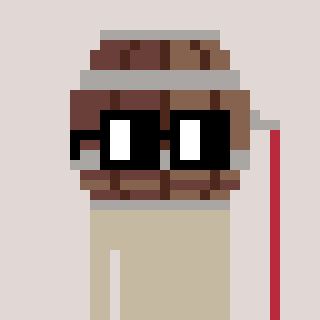
a pixel art character with square black glasses, a wine barrel-shaped head and a blue-colored body on a warm background